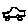
Label: car